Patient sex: F
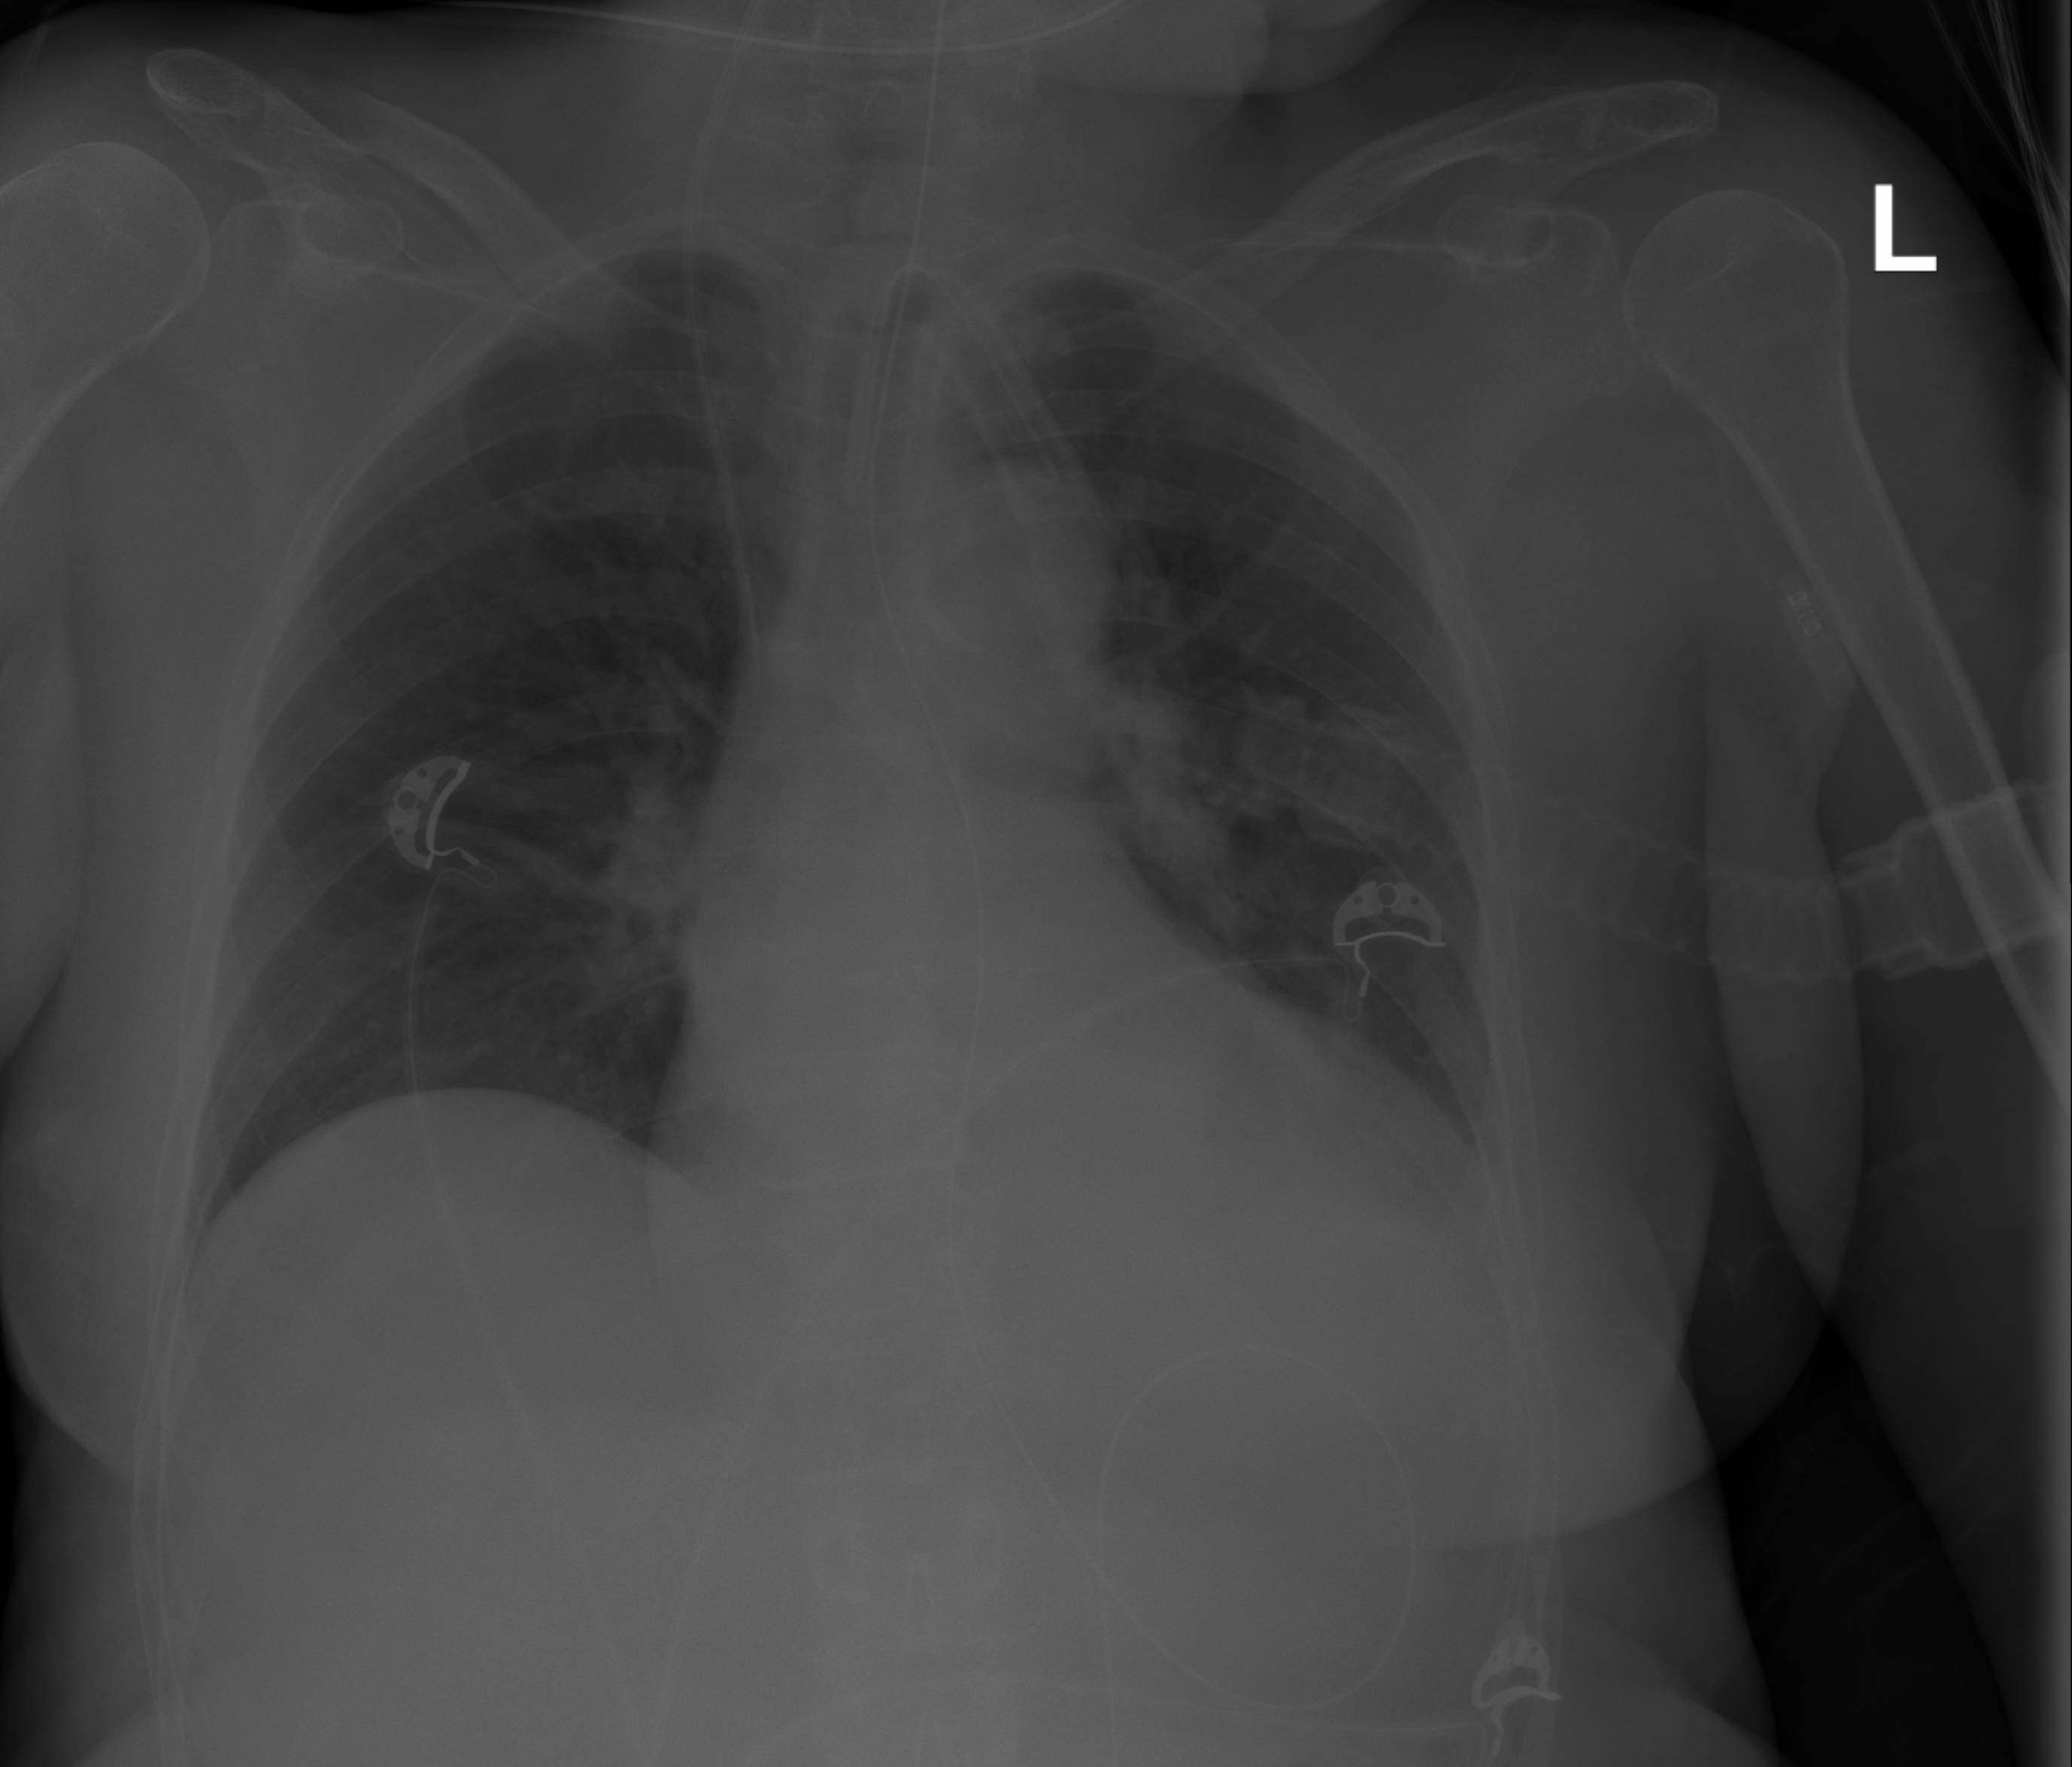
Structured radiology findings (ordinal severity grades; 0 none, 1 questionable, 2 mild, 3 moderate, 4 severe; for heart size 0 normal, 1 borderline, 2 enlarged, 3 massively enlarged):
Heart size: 0
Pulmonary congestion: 0
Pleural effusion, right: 0
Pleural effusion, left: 1
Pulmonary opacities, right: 0
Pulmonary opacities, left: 0
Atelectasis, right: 0
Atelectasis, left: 1